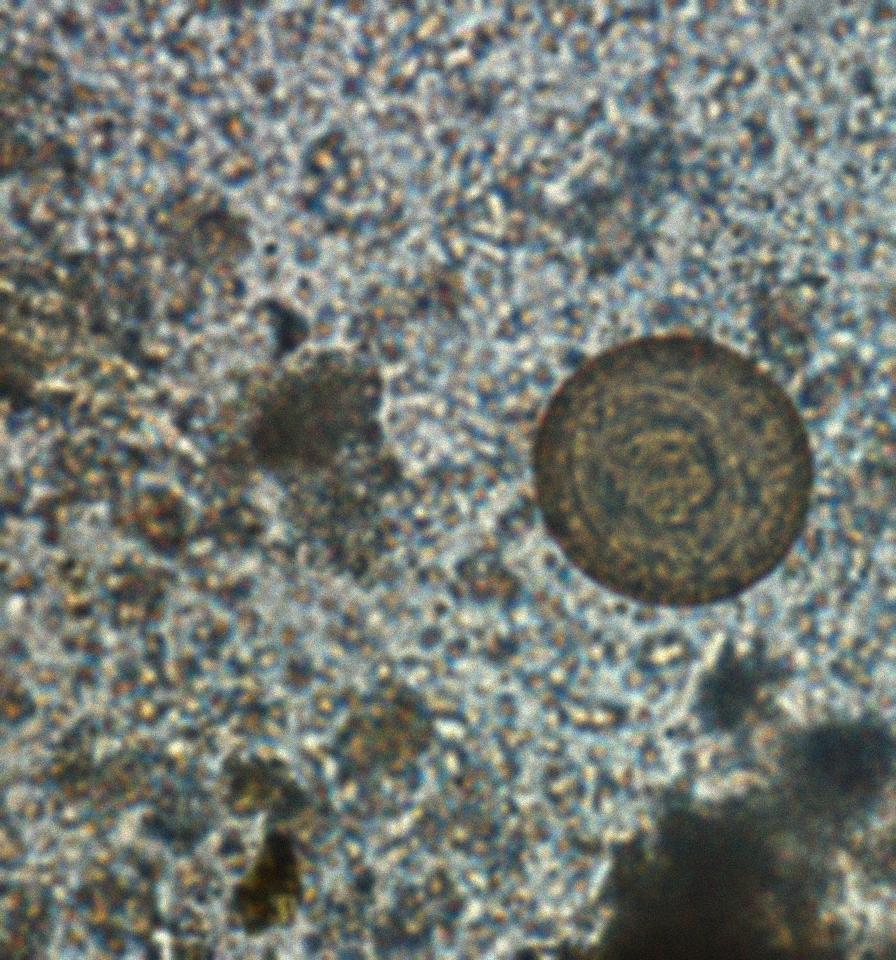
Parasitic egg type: Hymenolepis diminuta